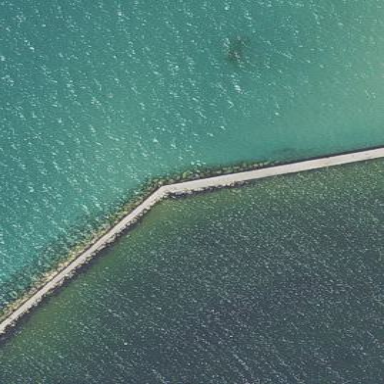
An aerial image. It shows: Breakwater structure.